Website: crate-barrel
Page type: billing-address
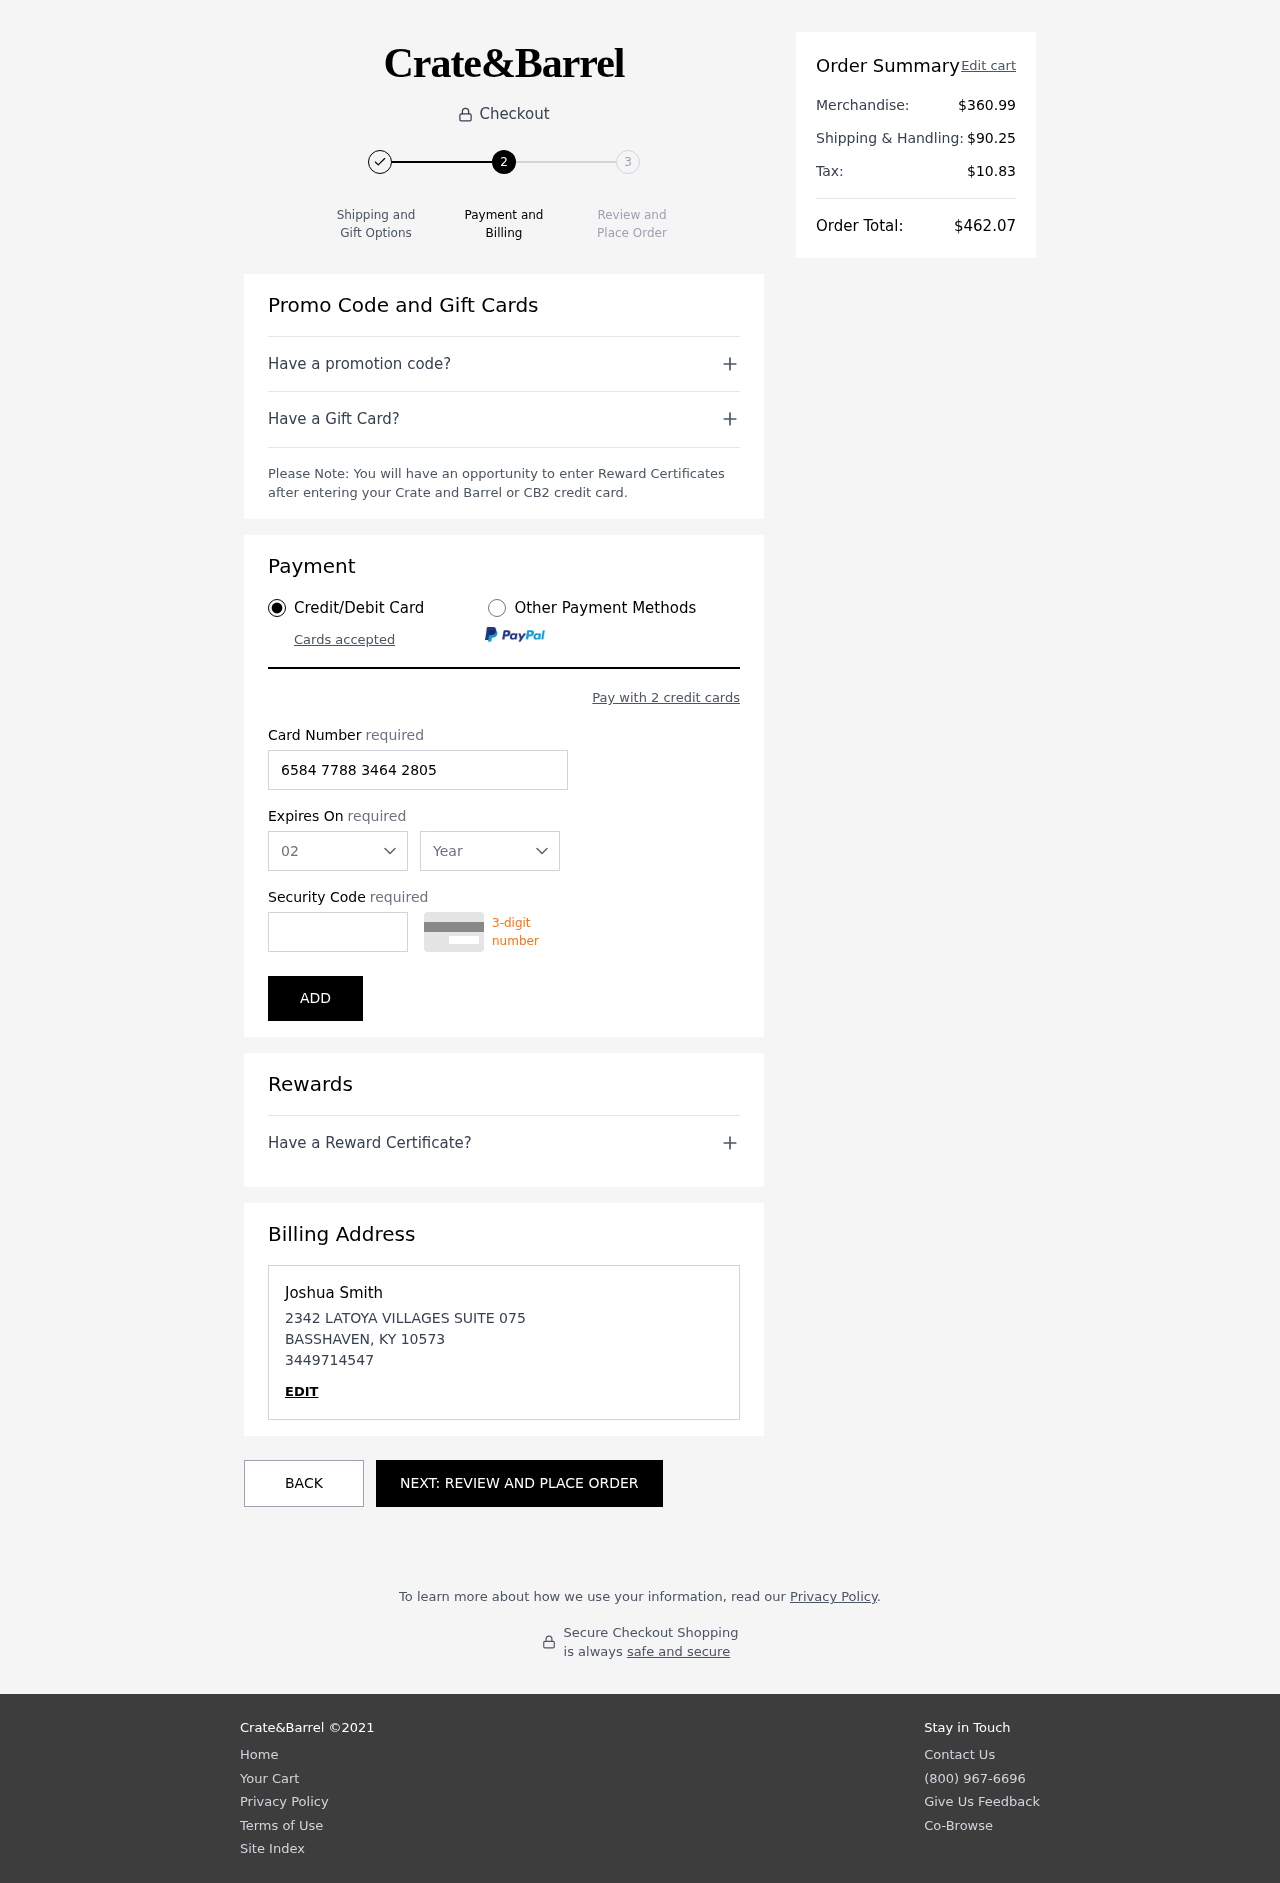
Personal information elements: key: PII_CARD_CVV
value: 503
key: PII_CARD_EXPIRY_MONTH
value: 02
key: PII_CARD_EXPIRY_YEAR
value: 29
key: PII_CARD_NUMBER
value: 6584 7788 3464 2805
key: PII_CITY
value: BASSHAVEN
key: PII_FULLNAME
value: Joshua Smith
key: PII_PHONE
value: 3449714547
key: PII_POSTCODE
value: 10573
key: PII_STATE_ABBR
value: KY
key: PII_STREET
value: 2342 LATOYA VILLAGES SUITE 075
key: PII_FIRSTNAME
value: Joshua
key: PII_LASTNAME
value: Smith
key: PII_PHONE_LINE
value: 4547
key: PII_PHONE_SUFFIX
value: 4547
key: PII_POSTCODE_FULL
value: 10573
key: PII_PHONE2
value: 3449714547
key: PII_PHONE3
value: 3449714547
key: PII_FULLNAME2
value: Joshua Smith
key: PII_FULLNAME3
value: Joshua Smith
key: PII_FIRSTNAME2
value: Joshua
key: PII_FIRSTNAME3
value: Joshua
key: PII_LASTNAME2
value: Smith
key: PII_LASTNAME3
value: Smith
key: PII_FIRSTNAME_DERIVED
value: Joshua
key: PII_LASTNAME_DERIVED
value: Smith
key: PII_PHONE_NUMERIC
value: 3449714547
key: PII_PHONE_LINE_NUMERIC
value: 4547
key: PII_PHONE_SUFFIX_NUMERIC
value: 4547
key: PII_POSTCODE_NUMERIC
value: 10573
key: PII_PHONE2_NUMERIC
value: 3449714547
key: PII_PHONE3_NUMERIC
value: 3449714547
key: PII_FULLNAME_DERIVED
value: Joshua Smith
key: PII_NAME_FULL_DERIVED
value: Joshua Smith
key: PII_PHONE_DIGITS
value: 3449714547
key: PII_PHONE_LAST4
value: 4547
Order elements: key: ORDER_SUBTOTAL
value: $360.99
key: ORDER_SHIPPING_COST
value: $90.25
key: ORDER_TAX
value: $10.83
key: ORDER_TOTAL
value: $462.07